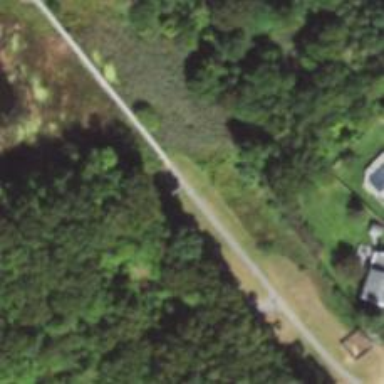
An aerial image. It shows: Path.